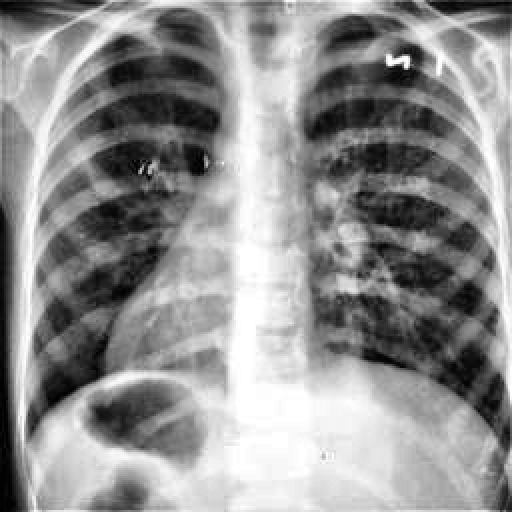
Finding: TUBERCULOSIS